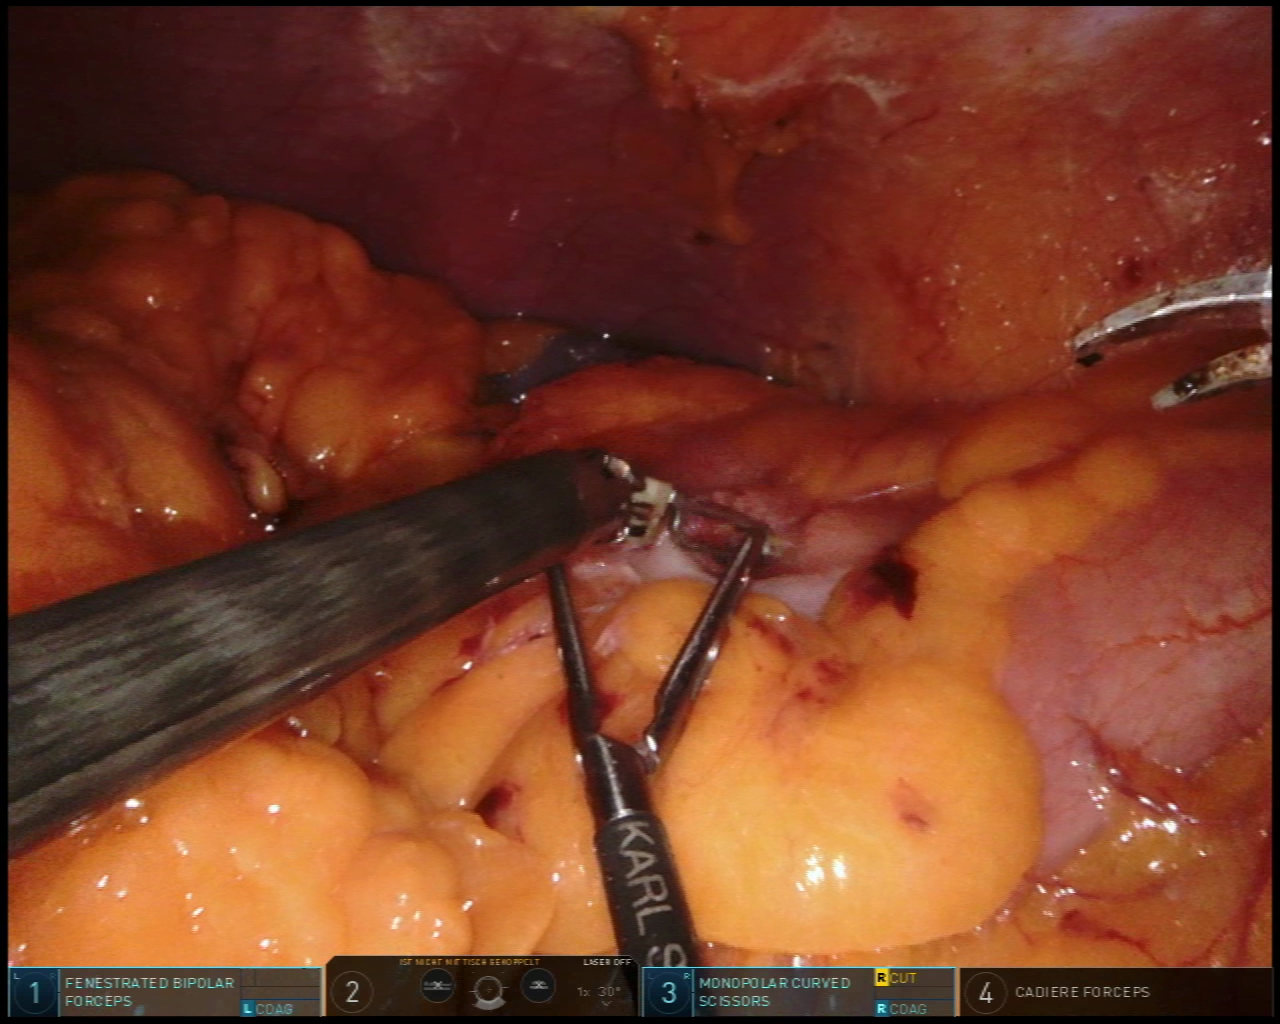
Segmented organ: spleen
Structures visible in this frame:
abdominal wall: yes
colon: yes
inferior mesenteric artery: no
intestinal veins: no
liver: no
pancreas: no
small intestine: no
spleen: yes
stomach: no
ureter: no
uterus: no
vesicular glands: no